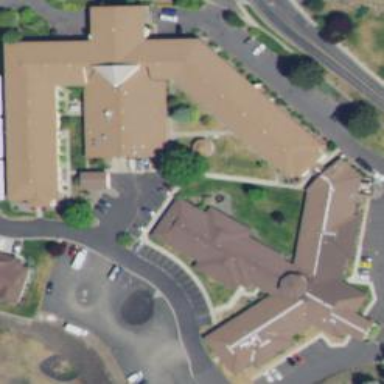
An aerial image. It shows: Nursing home building.